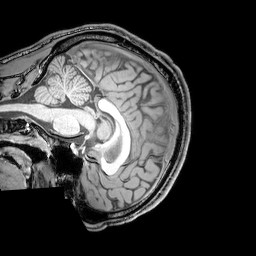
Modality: T1w
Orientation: sagittal
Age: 23
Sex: male
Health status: healthy
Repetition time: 0.081 s
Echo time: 0.037 s